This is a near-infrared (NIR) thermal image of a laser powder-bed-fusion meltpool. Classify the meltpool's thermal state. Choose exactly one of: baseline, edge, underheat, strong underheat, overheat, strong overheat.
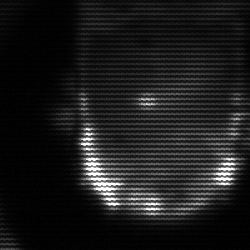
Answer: baseline